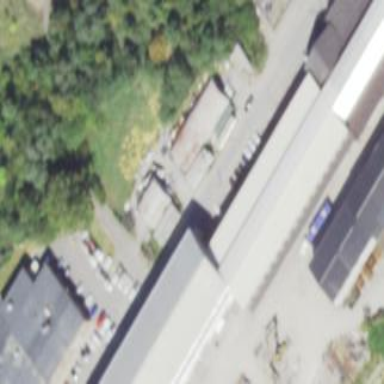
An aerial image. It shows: Commercial building.